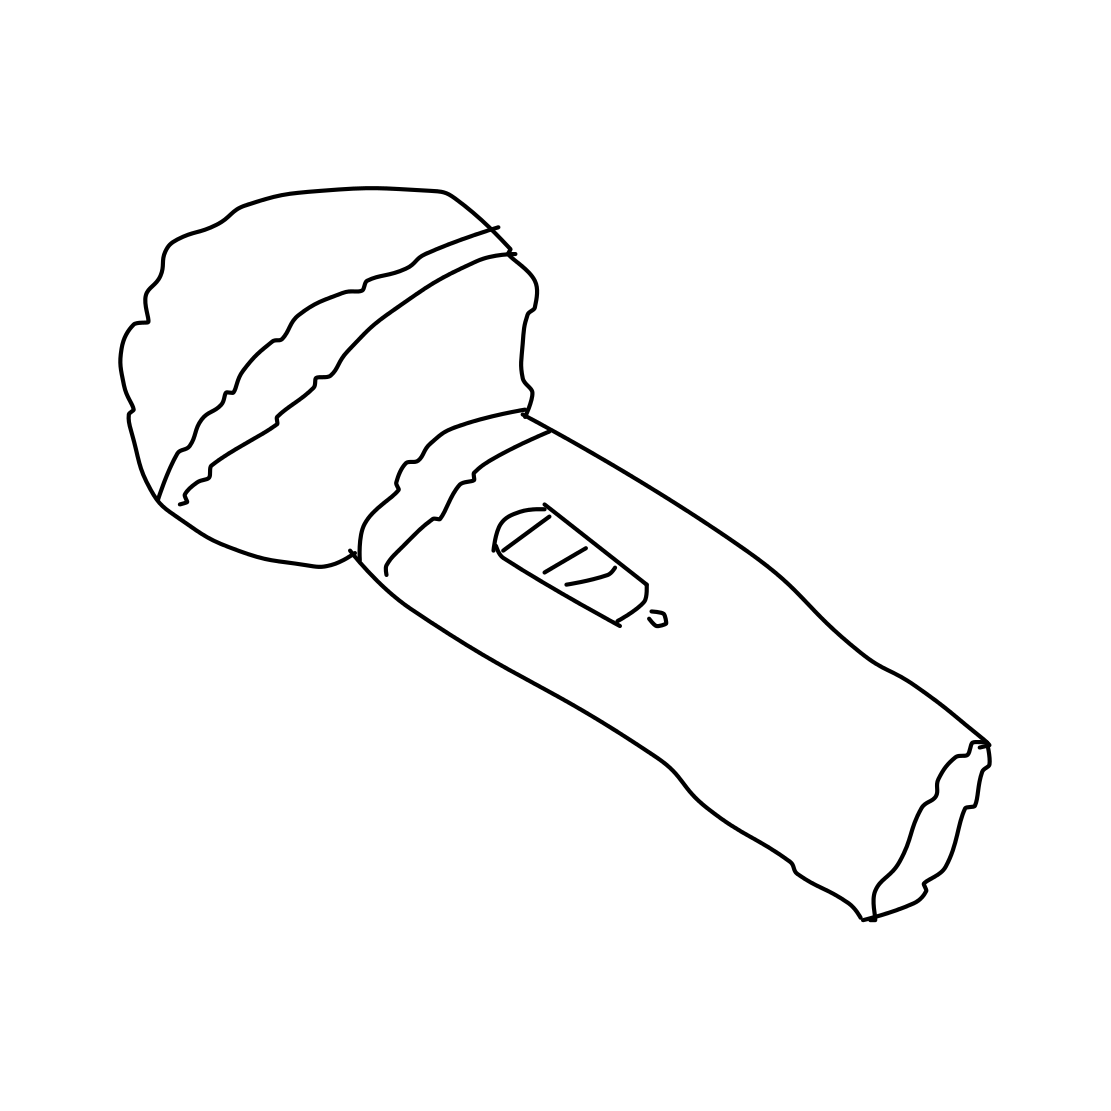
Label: microphone